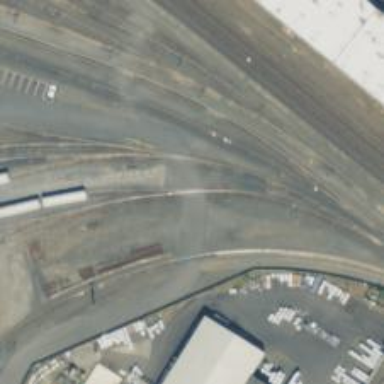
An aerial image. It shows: Level crossing along the railway.